Question: I need to program a device which takes instructions using compiled Turbo Pascal 7 scripts, but the documentation on the custom units included with the device are not sufficient to allow me to understand what's going on when I write the programs, which is starting to cause some problems.
There are a number of .TPU files included as libraries, which I gather are pre-compiled binary library files like dlls. I think even having the names, types and function prototypes from these libraries would go a LONG way towards helping me figure this out, but I can't find any documentation on the format of a TPU file. I can definitely see some function names and variables that I recognize in there, but I don't have any way to interpret all the binary junk around them.
Is there any sort of utility out there that I'm not finding to allow exploring the function and variable prototypes? If not, is there some format specification document floating around that I can look in to do it manually?

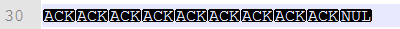
Answer: TPU files can be compared to 'lib' files in C (not 'dll's).
So you have compiled code. It's been a long time ago since i programmed in pascal, so i don't know any tool that can make Pascal code out of compiled libray code.
The only thing i know is <URL>. It explains the TPU file format.
But it's for Turbo Pascal 5.5 (dated August 11, 1990 - right from the stone age of programming), so there may be differences to Turbo Pascal 7.0.